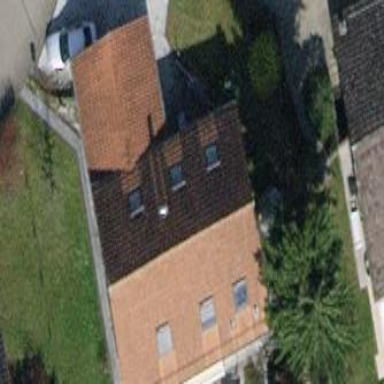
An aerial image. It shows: Detached building.